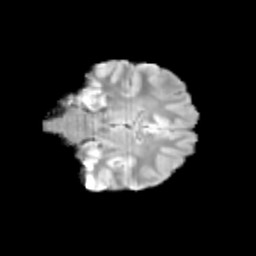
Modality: T2w
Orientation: coronal
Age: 13
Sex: female
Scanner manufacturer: siemens
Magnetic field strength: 3 T
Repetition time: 3.8 s
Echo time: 0.07 s